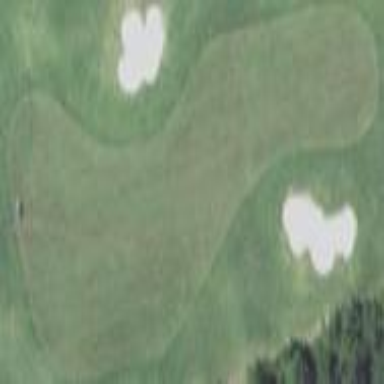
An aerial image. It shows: Golf fairway in the image.